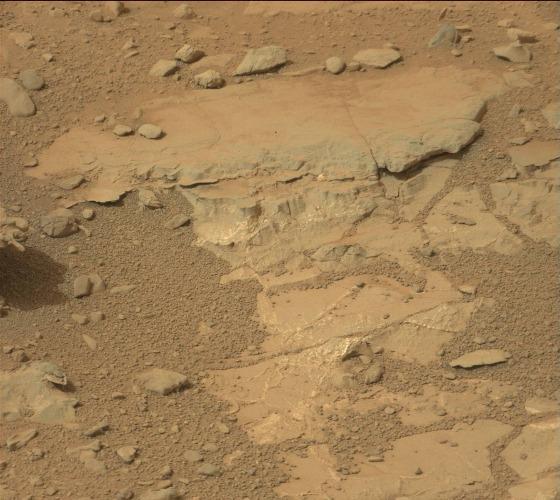
Terrain classes present: Bedrock, Gravel / Sand / Soil, Rock, Shadow